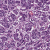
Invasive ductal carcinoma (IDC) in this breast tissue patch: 1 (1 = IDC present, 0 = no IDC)